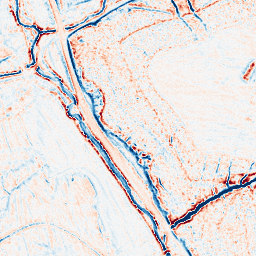
Category: edge_preserving
Decomposition family: bilateral
Decomposition parameters: d: 9
sigma_color: 150
sigma_space: 25
Upsampling method: edge_directed
Upsampling parameters: scale: 4
Upsampling scale: 4